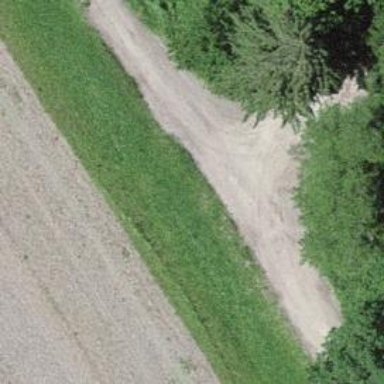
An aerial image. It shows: Agricultural track with pebblestone surface. The track is suitable for agricultural vehicles and has grade3 tracktype.